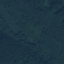
Land use / land cover: Forest